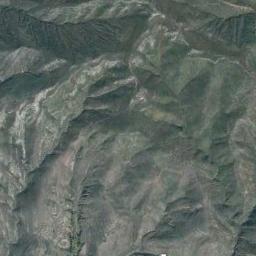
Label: mountain